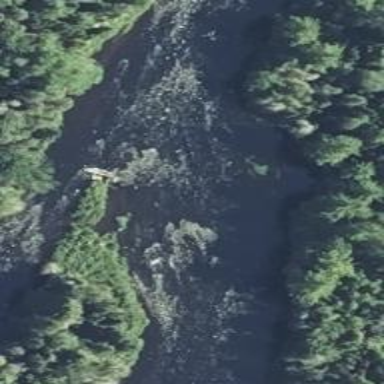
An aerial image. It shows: Scene featuring rapids in waterway.